Field crop: maize
Growth stage: 2
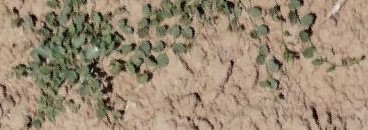
Species: convolvulus